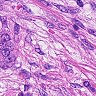
Metastatic tissue present: yes